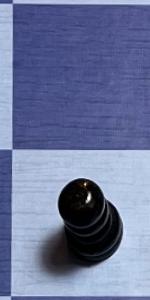
Label: Pawn_Black